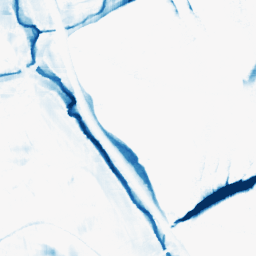
Category: morphological
Decomposition family: morphological_square
Decomposition parameters: operation: closing
size: 20
Upsampling method: sinc_hamming
Upsampling parameters: scale: 4
kernel_size: 8
Upsampling scale: 4